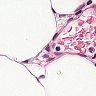
Metastatic tissue present: no